Question: I want to get UITableviewCell value on click of Login button. When user press on Login button then i want to fetch first cell(Email) and second cell(password) value. Please help me.

Thanks!
Shailesh
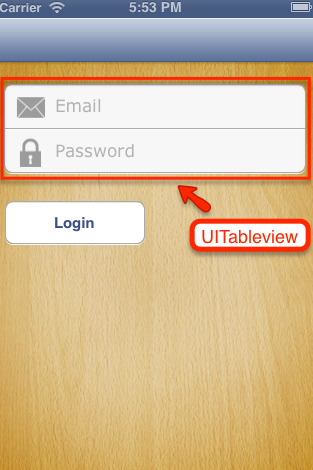
Answer: Please try to use this one.I hope it may help you. But you should assign tag 1 to email and 2 to password text field.
'''
-(IBAction)loginBtnPressed:(IBAction)sender
{
UITableViewCell *emailCell = [self.tblView cellForRowAtIndexPath:[NSIndexPath indexPathForRow:0 inSection:0]];
UITableViewCell *passwordCell = [self.tblView cellForRowAtIndexPath:[NSIndexPath indexPathForRow:1 inSection:0]] ;//pass
UITextField *emailTxtFLd = (UITextField *)[emailCell viewWithTag:1];
UITextField *passwordTxtFLd = (UITextField *)[passwordCell viewWithTag:2];
NSLog(@"Email : %@",emailTxtFLd.text);
NSLog(@"Password : %@",passwordTxtFLd.text);
}
'''